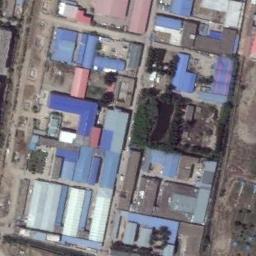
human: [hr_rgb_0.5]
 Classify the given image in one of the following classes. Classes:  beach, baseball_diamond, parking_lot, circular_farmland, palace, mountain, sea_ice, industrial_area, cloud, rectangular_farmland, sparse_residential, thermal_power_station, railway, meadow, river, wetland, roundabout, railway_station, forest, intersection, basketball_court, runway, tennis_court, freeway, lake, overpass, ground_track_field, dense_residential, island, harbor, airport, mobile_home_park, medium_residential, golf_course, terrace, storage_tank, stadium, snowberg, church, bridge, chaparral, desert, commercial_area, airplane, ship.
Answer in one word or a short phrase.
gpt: industrial_area